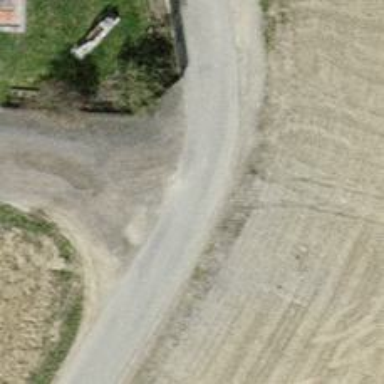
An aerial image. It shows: Asphalt track with grade 1 tracktype.